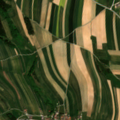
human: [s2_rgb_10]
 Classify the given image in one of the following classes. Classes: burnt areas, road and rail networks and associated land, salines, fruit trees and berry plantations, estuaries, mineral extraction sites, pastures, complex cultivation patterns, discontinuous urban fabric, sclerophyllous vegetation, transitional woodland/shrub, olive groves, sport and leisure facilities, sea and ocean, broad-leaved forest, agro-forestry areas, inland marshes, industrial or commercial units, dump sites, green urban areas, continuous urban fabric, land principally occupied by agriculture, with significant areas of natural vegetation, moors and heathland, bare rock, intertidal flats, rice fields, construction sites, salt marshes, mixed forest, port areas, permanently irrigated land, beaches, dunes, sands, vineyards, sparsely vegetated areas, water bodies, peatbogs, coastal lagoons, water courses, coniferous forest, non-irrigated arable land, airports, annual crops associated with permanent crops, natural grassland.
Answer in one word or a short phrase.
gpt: non-irrigated arable land, complex cultivation patterns, land principally occupied by agriculture, with significant areas of natural vegetation, coniferous forest